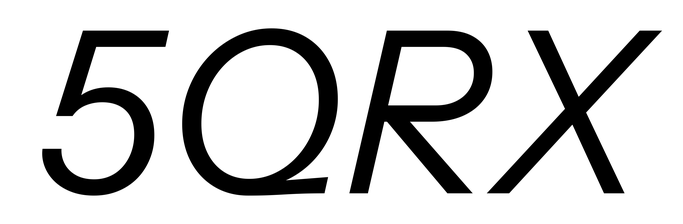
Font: InstrumentSans-Italic_Italic